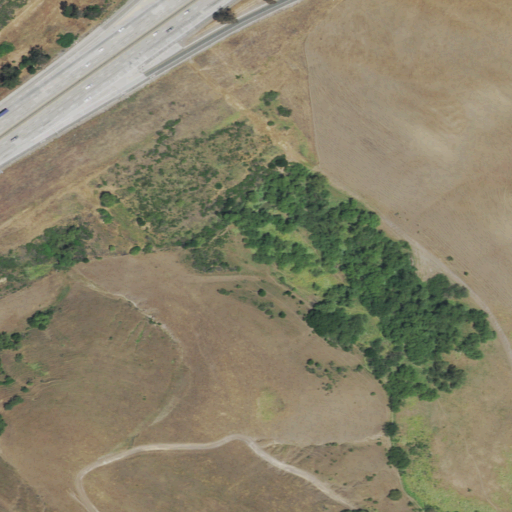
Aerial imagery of valley in California named Cañada Del Cierbo containing shrub, grassland, medium intensity development, herbaceous wetlands, woody wetlands, high intensity development, mixed forest, low intensity development, barren land, and open development